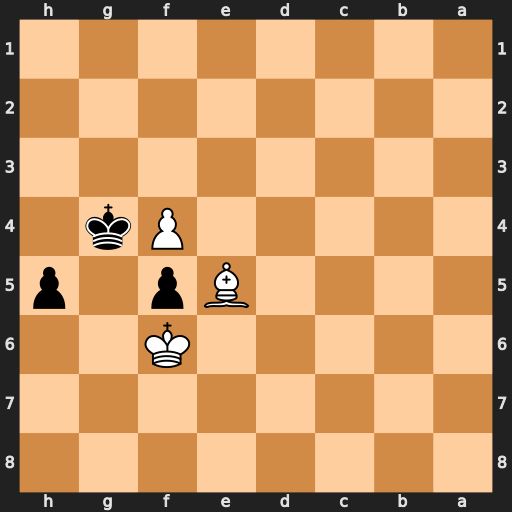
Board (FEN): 8/8/5K2/4Bp1p/5Pk1/8/8/8
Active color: b
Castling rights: -
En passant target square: -
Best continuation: h4 Bd4 Kxf4